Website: bh-photo
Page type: billing-address
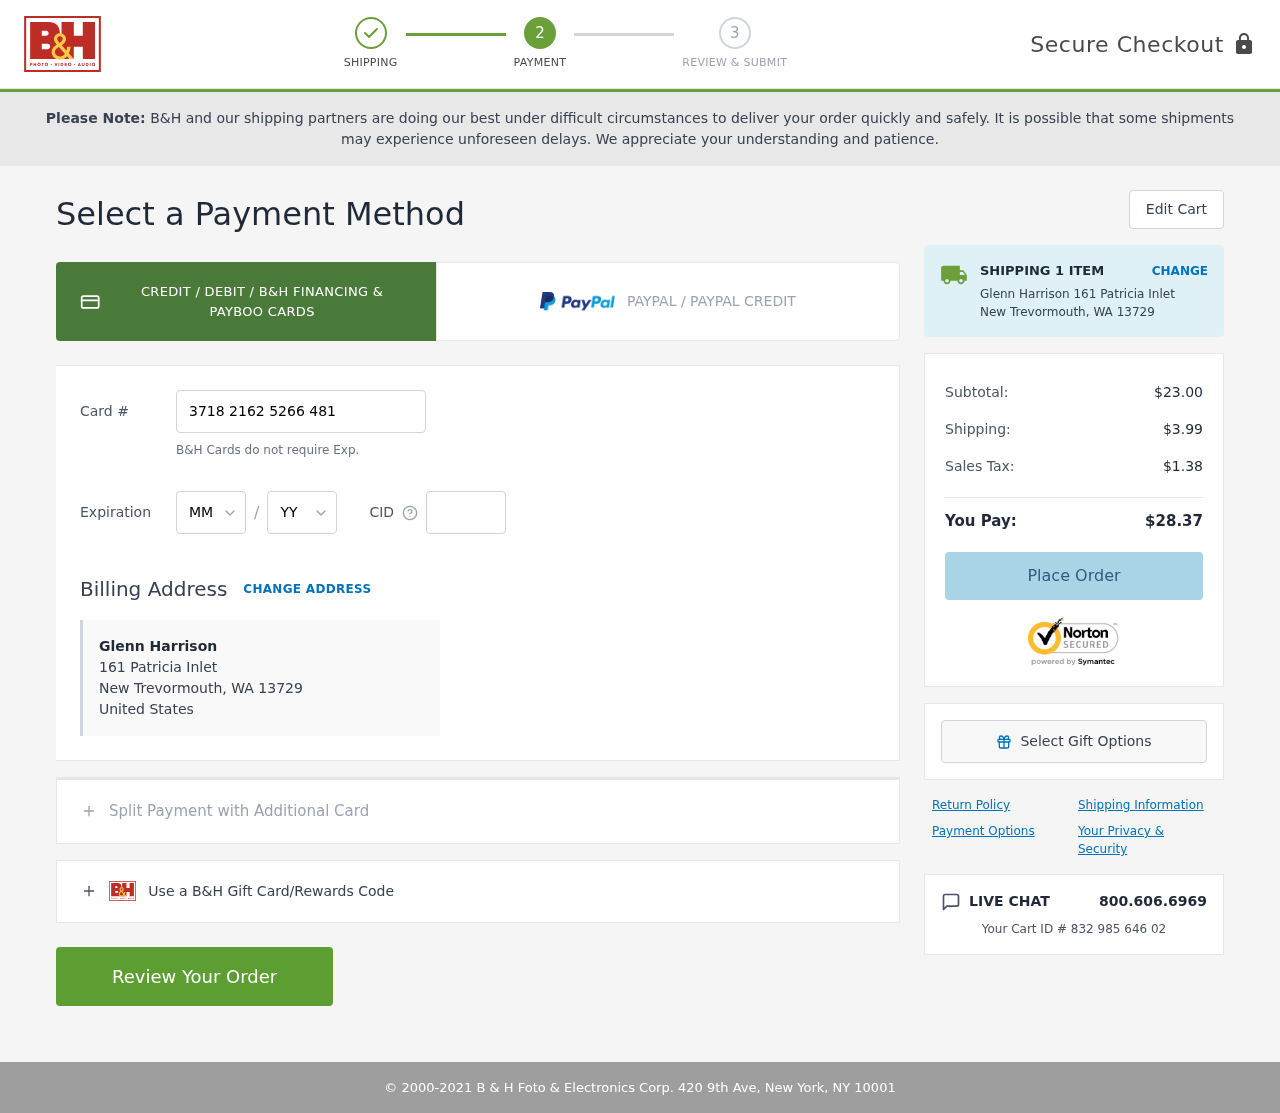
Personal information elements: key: PII_CARD_CVV
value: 5058
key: PII_CARD_EXPIRY_MONTH
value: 11
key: PII_CARD_EXPIRY_YEAR
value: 30
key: PII_CARD_NUMBER
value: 3718 2162 5266 481
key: PII_CITY
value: New Trevormouth
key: PII_COUNTRY
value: United States
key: PII_FULLNAME
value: Glenn Harrison
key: PII_POSTCODE
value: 13729
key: PII_STATE_ABBR
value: WA
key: PII_STREET
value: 161 Patricia Inlet
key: PII_FULLNAME2
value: Glenn Harrison
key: PII_STREET2
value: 161 Patricia Inlet
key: PII_CITY_STATE_ZIP2
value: New Trevormouth, WA
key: PII_POSTCODE2
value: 13729
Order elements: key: ORDER_NUM_ITEMS
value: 1
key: ORDER_SUBTOTAL
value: $23.00
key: ORDER_SHIPPING_COST
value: $3.99
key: ORDER_TAX
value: $1.38
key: ORDER_TOTAL
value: $28.37
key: ORDER_ID
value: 832 985 646 02